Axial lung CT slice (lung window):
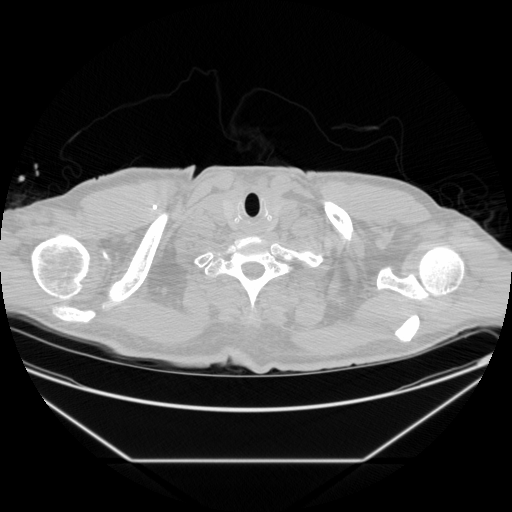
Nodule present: no